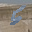
Label: 5